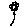
Label: flower